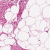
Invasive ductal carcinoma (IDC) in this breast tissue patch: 0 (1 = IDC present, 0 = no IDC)